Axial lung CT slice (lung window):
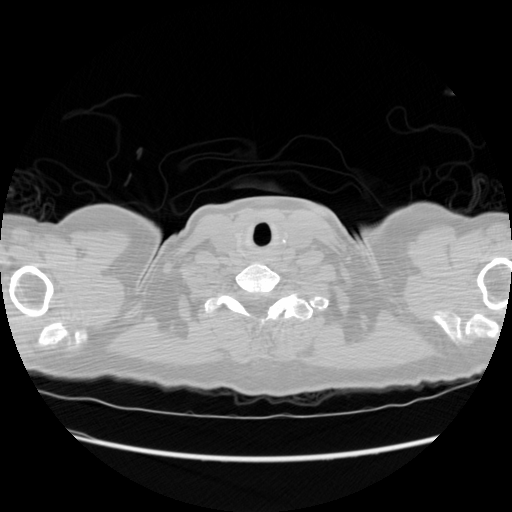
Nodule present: no